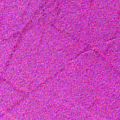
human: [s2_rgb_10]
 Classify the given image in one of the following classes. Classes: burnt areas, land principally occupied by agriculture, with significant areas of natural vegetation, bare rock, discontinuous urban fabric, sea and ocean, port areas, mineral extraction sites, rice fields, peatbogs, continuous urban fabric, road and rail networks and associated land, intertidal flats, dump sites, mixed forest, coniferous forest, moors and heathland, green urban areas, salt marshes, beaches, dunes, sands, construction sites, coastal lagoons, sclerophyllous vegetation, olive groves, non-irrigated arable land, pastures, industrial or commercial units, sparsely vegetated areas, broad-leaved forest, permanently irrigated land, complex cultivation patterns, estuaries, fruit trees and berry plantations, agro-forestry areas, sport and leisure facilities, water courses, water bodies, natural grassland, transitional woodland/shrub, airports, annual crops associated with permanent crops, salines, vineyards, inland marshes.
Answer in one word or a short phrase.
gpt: sea and ocean